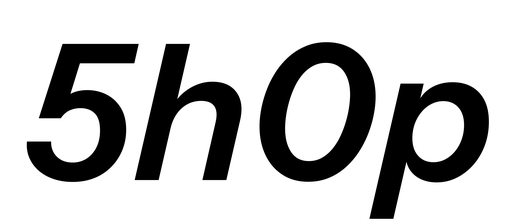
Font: InstrumentSans-Italic_SemiBold_Italic